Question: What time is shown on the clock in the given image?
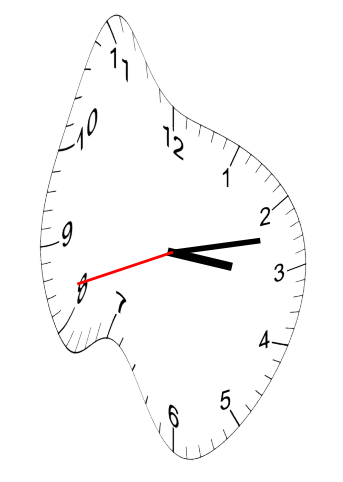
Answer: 03:12:42